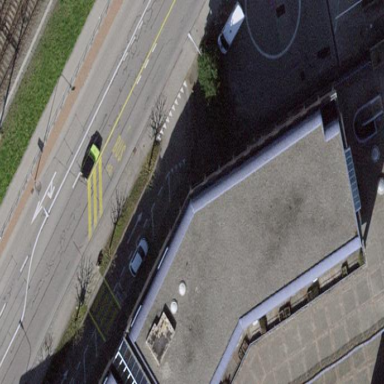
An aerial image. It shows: Office building.